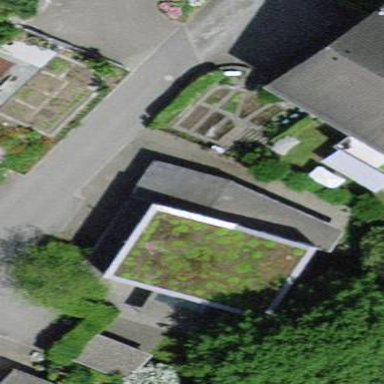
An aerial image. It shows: View of roof of building.